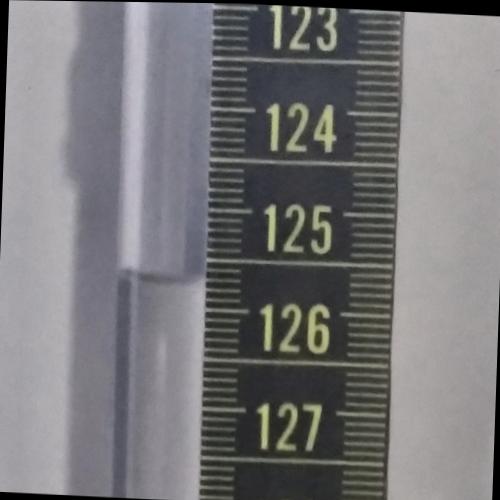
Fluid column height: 125.7 cm